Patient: sex F, age 54
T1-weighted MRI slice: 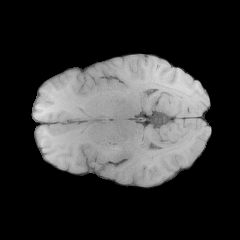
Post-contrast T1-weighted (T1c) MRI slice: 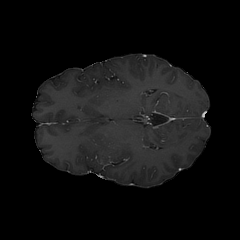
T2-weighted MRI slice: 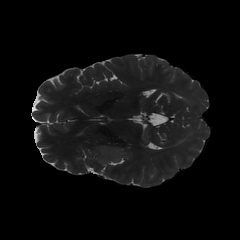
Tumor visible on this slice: yes
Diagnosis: Astrocytoma, IDH-wildtype
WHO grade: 3